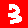
Digit: 3